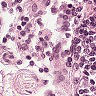
Metastatic tissue present: no